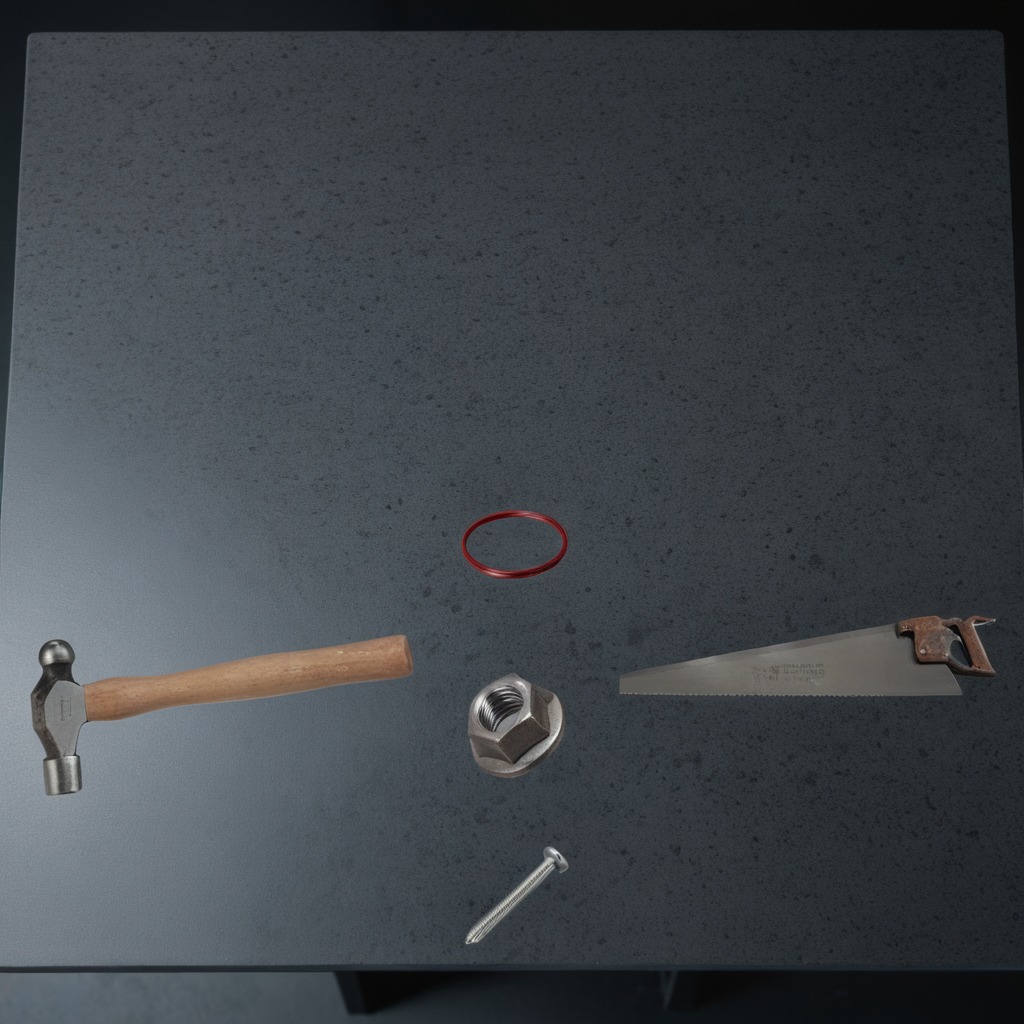
A rubber Oring, a hammer, an iron nail, a handheld metal saw, and a metal nut are lying on a clean granite table inside a workshop at night.